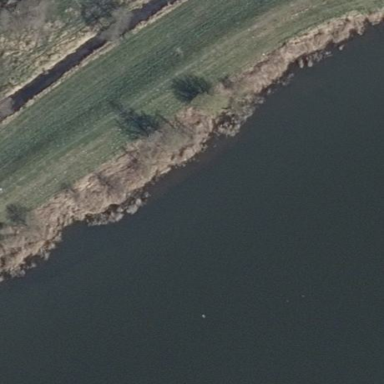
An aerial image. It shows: Reedbed wetland area.